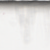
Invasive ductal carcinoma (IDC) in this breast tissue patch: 0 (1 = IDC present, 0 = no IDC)